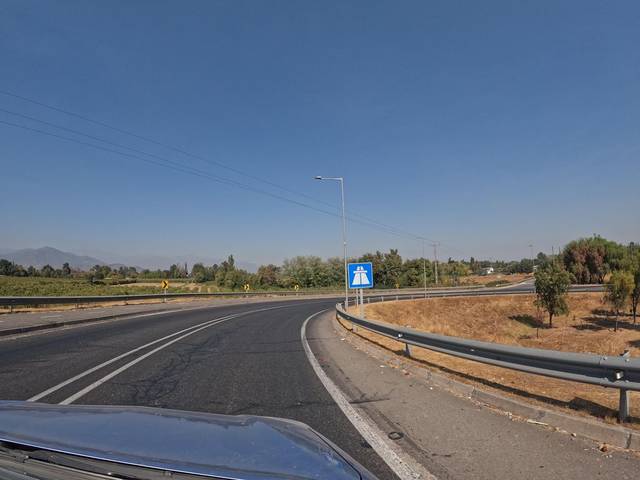
Region: Chile
Coordinates: -34.607, -70.983